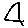
Label: triangle